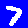
Digit: 7